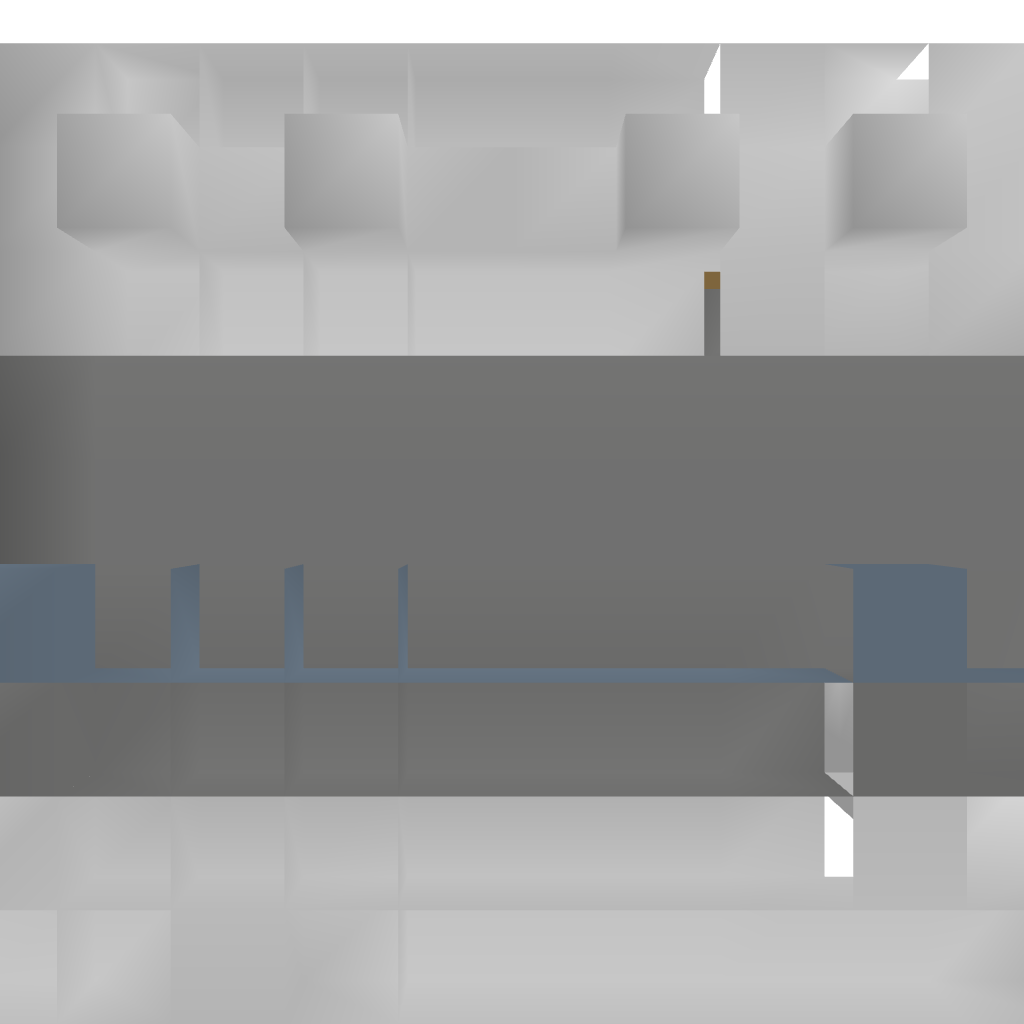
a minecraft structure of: Kingdom rush bowmen tower